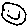
Label: smiley face